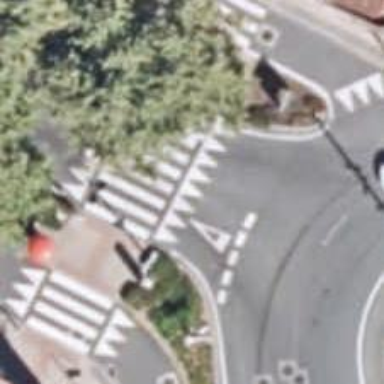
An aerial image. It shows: Road with traffic signals.